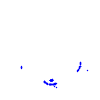
Particle: pion